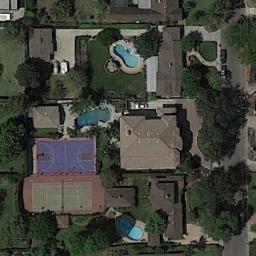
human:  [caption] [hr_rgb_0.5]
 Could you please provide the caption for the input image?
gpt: The four tennis courts are blue in the middle and red in the surroundings .

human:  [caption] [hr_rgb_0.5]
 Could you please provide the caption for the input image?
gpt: Tennis court and swimming pool in the middle of a residential area surrounded by trees .

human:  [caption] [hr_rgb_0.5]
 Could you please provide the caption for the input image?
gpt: The tennis court is on the grass next to some buildings and trees .

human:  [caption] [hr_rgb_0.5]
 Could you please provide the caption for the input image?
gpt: There are many different shapes and sizes of buildings next to the tennis courts .

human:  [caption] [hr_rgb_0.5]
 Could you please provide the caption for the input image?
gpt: There are some buildings and green trees around the tennis court .